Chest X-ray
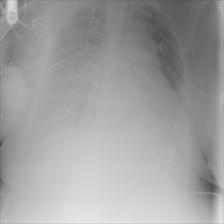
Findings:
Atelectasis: negative
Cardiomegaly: negative
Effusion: negative
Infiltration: negative
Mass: negative
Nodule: negative
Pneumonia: negative
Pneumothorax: negative
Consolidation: negative
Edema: negative
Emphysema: negative
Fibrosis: negative
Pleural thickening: negative
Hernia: negative